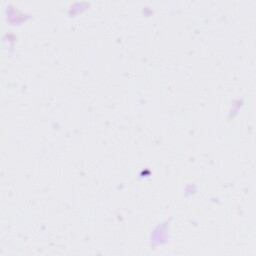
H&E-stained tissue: Tonsil